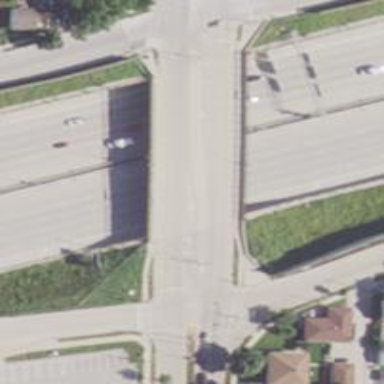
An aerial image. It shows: Secondary road bridge with dual carriageways.